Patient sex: M
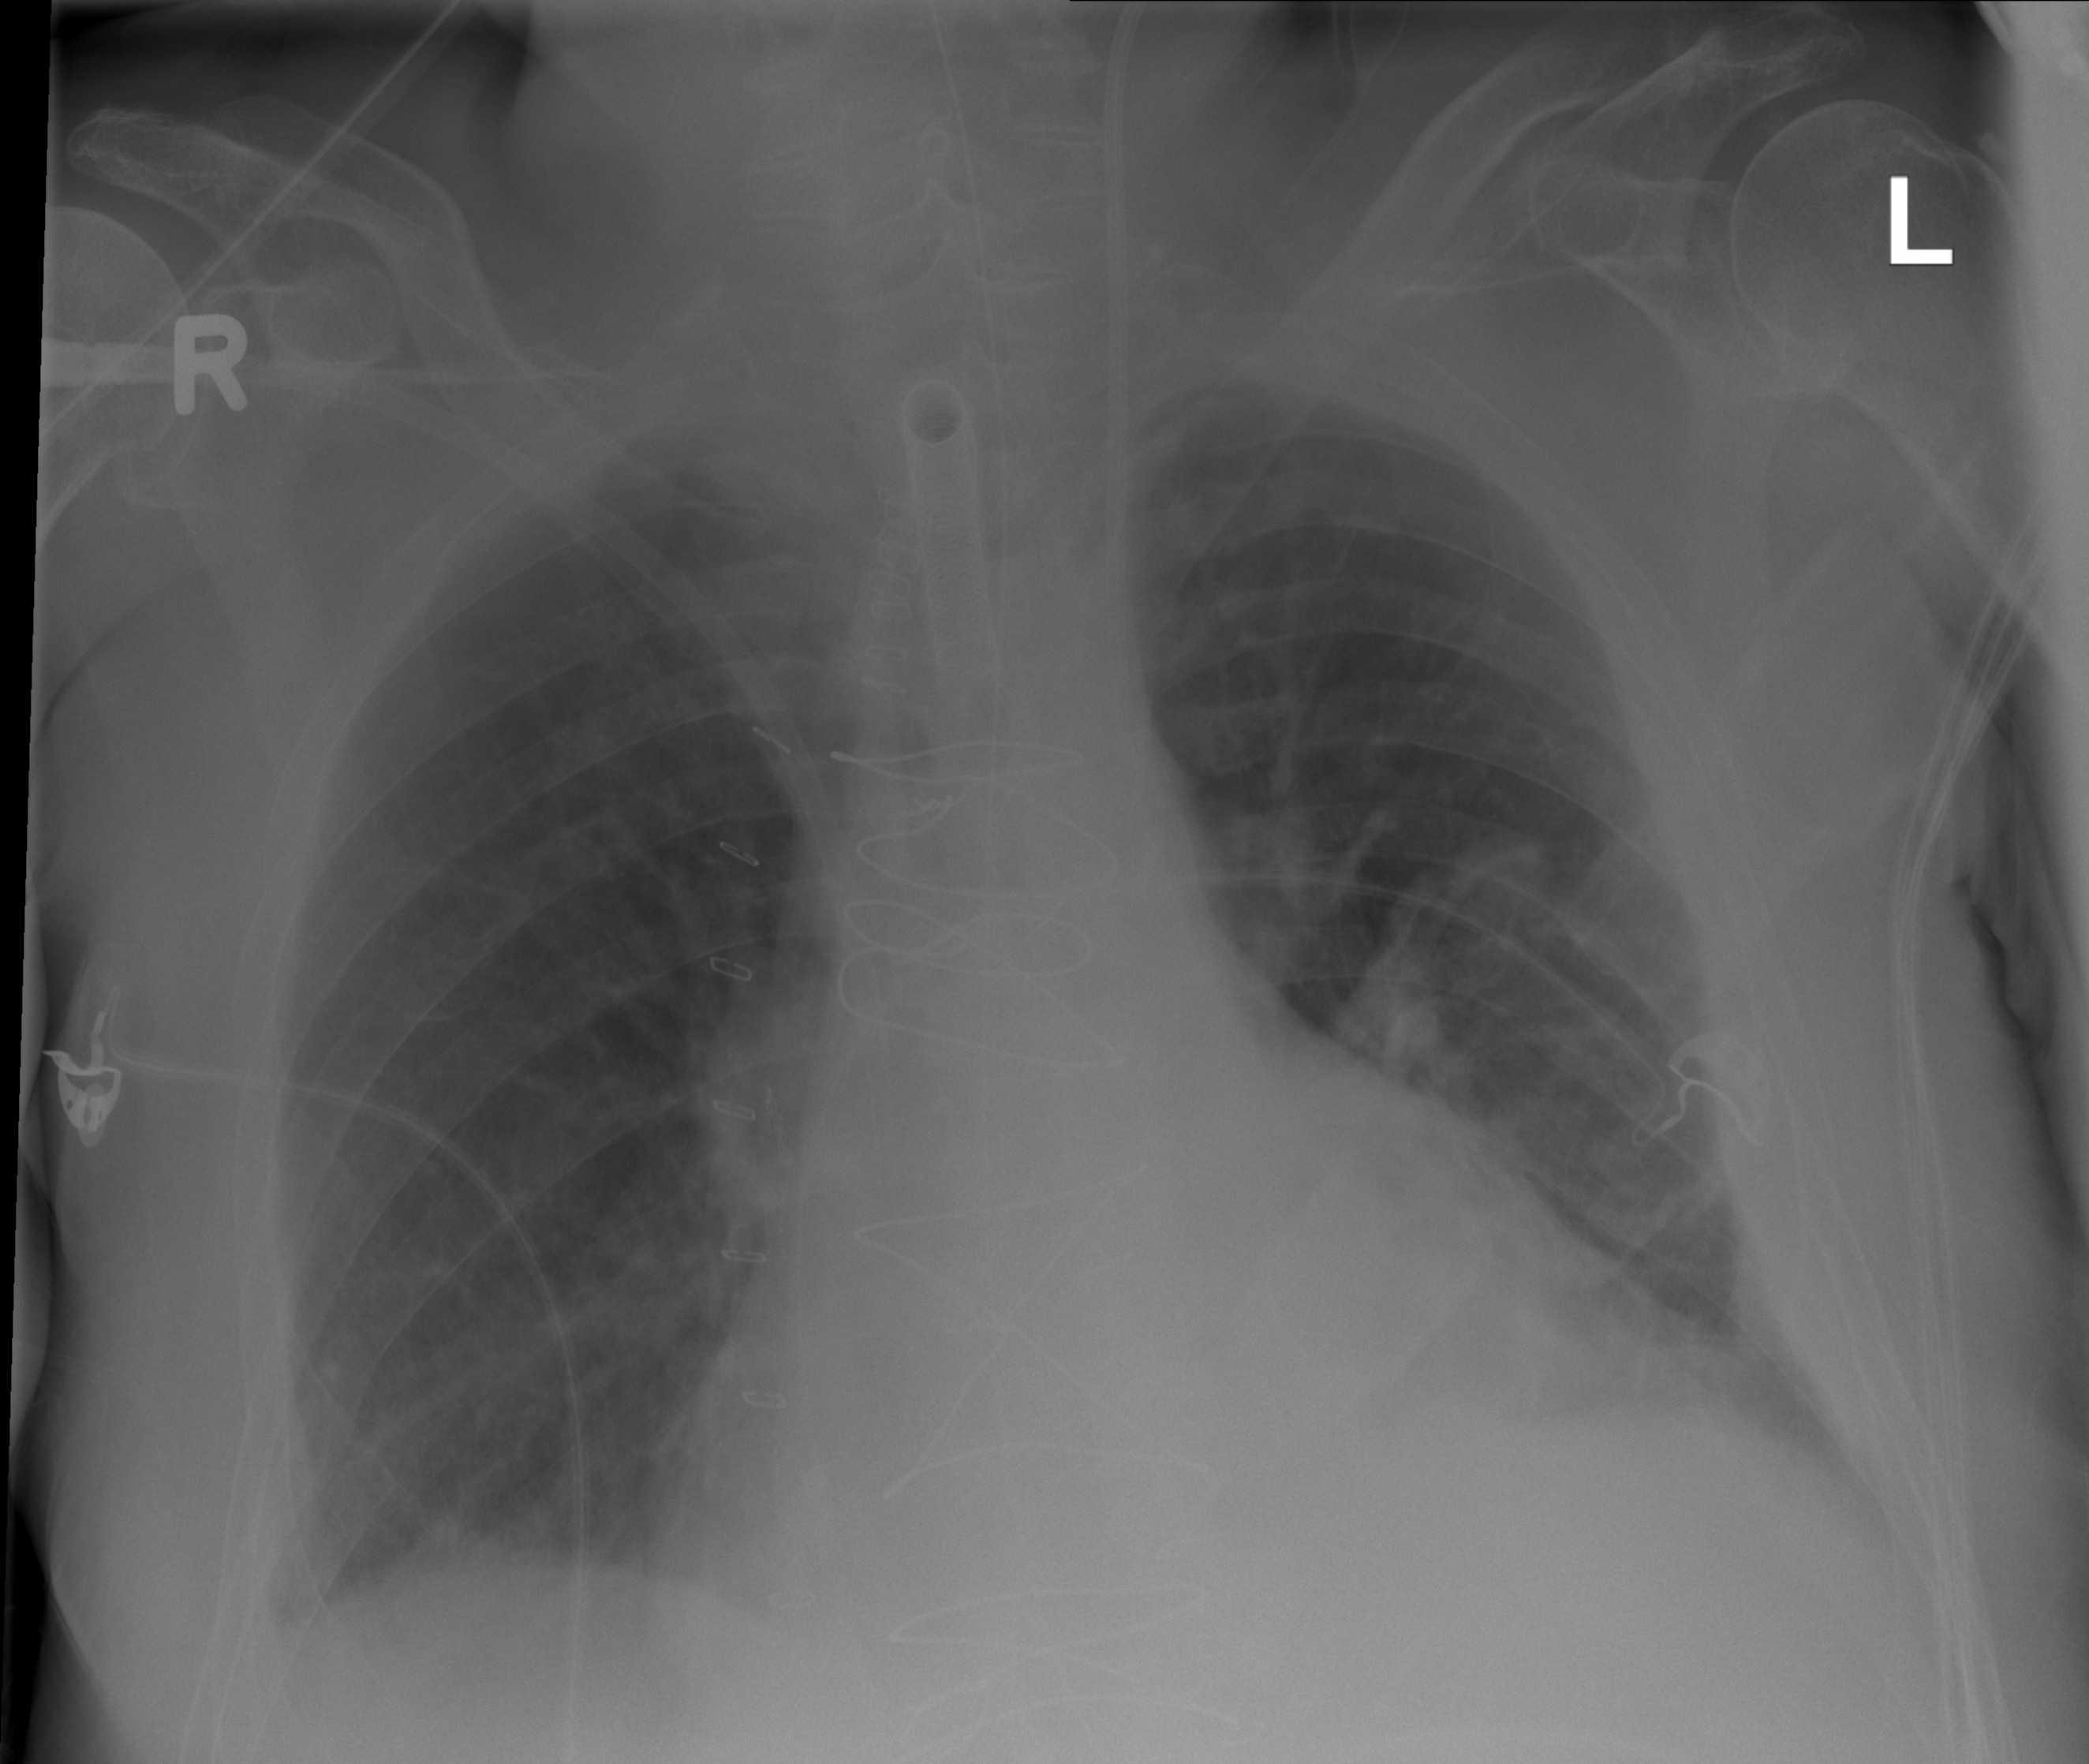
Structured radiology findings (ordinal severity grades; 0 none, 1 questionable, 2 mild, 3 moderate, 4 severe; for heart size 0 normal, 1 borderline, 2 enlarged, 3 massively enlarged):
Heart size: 2
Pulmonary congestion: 0
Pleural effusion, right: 1
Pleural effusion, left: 2
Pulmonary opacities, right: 0
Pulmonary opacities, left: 0
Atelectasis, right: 2
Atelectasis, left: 2